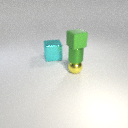
small green metal cylinder below small green rubber cube